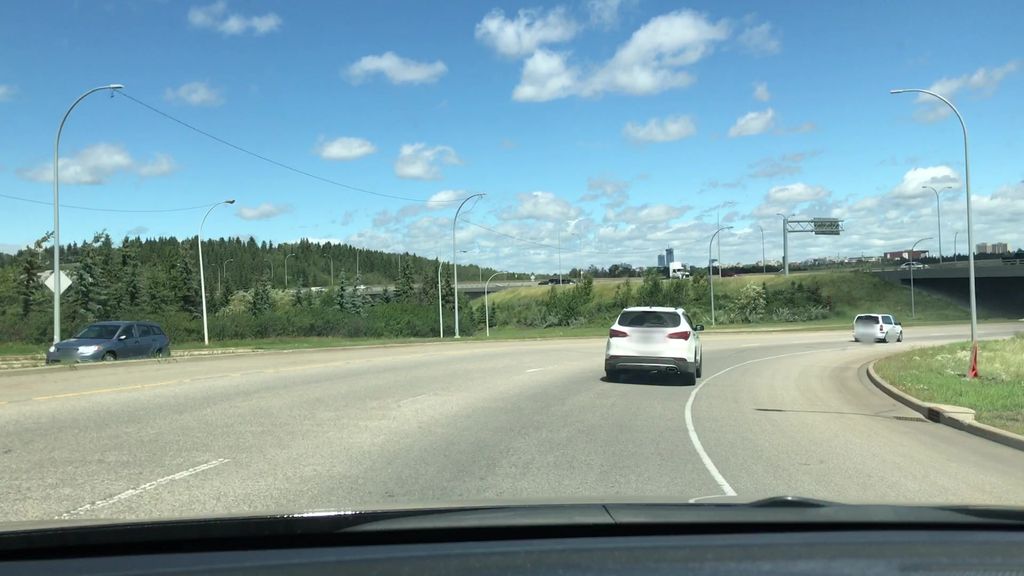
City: edmonton